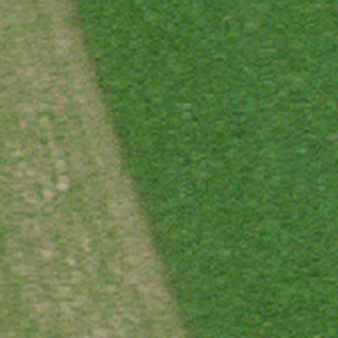
Label: other